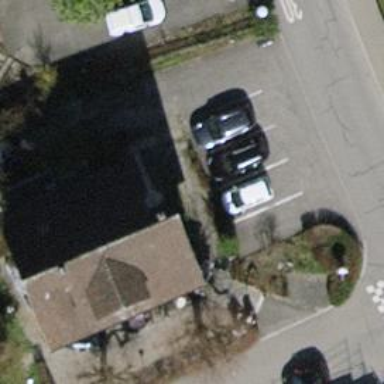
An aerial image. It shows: Restaurant.